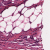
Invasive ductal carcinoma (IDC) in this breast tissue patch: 1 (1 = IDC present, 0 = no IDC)